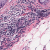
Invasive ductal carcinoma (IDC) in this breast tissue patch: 0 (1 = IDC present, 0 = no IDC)